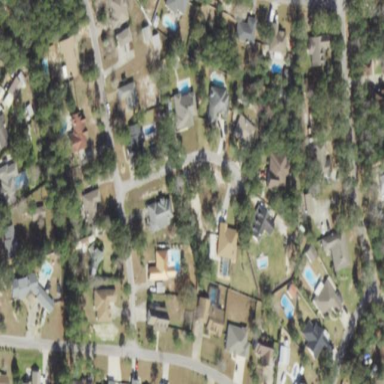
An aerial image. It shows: Residential area composed of single-family homes.